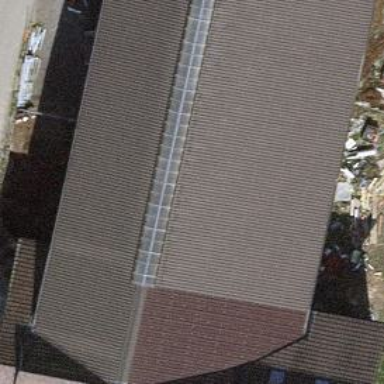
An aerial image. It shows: Farm building.